Question: After setting 'SeekBar' with Holo style, I got warning that it's not supported pre-Holo APIs.

If I leave it this way, will this crash the app or pull pre-Holo style anyway? It does not crash on the emulator and I don't have 2.3.3 device.
The reason for asking his is odd behaviour. I tried to manually set style for Holo and pre-Holo using 'res/values-v11/' directories and placing 'styles.xml' in each and setting the style of 'SeekBar' to 'style="@style/settings_seekbar"' .
Style for API 11+ looked like this
'''
<style name="settings_seekbar">
<item name="android:seekBarStyle">@android:style/Widget.Holo.SeekBar</item>
</style>
'''
and style for APIs older than 11 looked like this
'''
<style name="settings_seekbar">
<item name="android:seekBarStyle">@android:style/Widget.SeekBar</item>
</style>
'''
So it looked like this would work. But on either device with Android 4.0+, I don't see Holo's theme, but the old thick-yellow theme.
If this is the proper way of settings styles (in case the first solution will crash a device), where did I make a mistake thus Holo theme never appeared on newer devices?
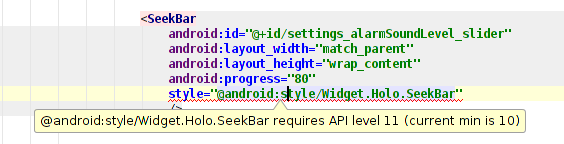
Answer: It seems we can safely use a theme from the upper SDK because I found no indicators that it will ever crash the app.
If the theme does not exist, Android will use the appropriate lower-level theme.
The error we can see on the image is just a warning that UI will not look the same in the SDKs which do not support this theme.